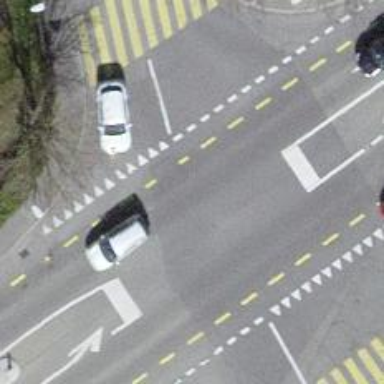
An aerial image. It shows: Secondary road with designated cycle lane.